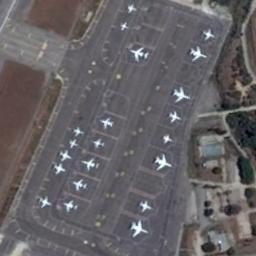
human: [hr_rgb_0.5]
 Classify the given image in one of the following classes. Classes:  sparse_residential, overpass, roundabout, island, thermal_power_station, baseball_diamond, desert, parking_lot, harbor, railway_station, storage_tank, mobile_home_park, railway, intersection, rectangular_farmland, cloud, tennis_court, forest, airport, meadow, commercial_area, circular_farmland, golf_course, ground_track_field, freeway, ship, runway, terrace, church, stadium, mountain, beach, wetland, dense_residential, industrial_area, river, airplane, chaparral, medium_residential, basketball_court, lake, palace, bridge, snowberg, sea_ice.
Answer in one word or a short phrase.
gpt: airplane